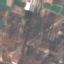
Land use / land cover class: PermanentCrop